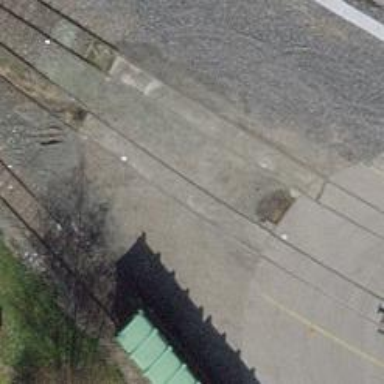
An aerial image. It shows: Single-track spur railway line.